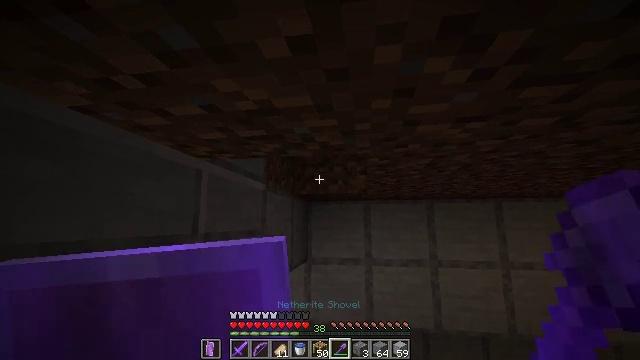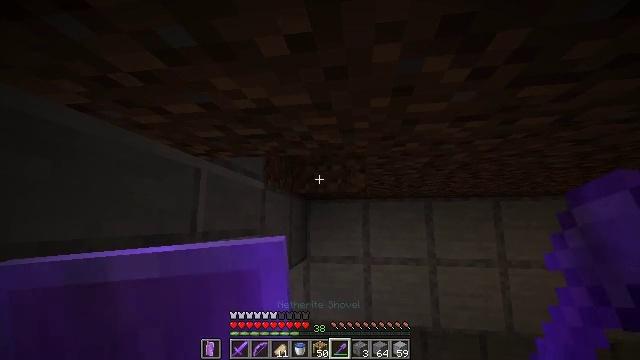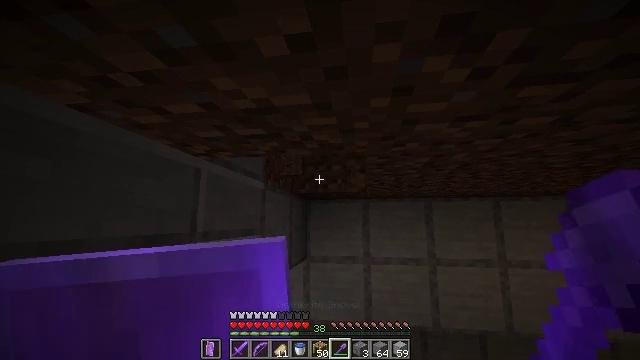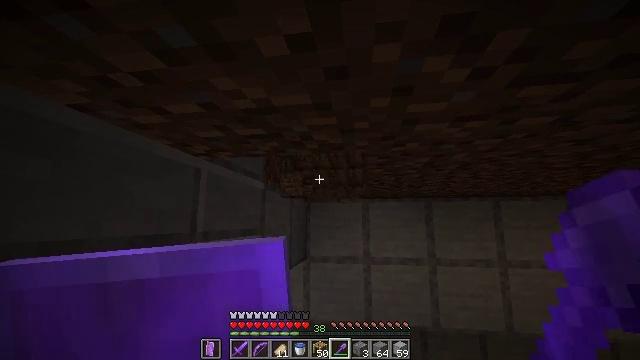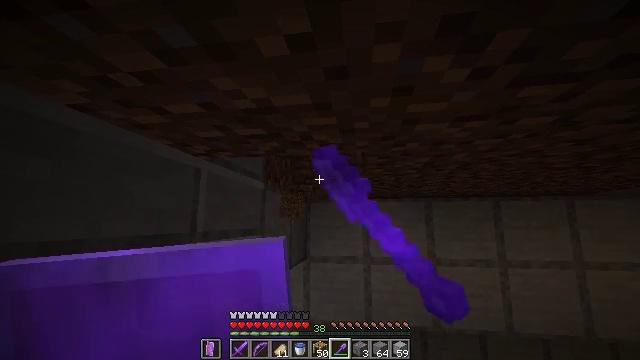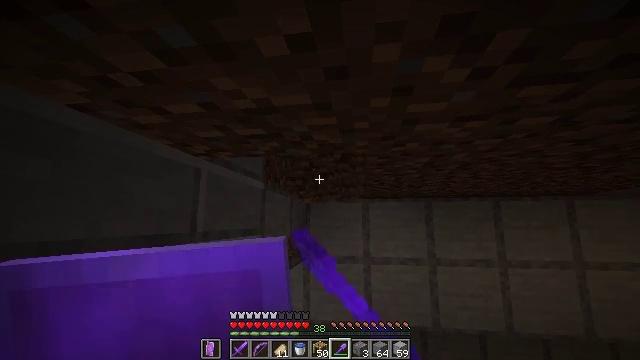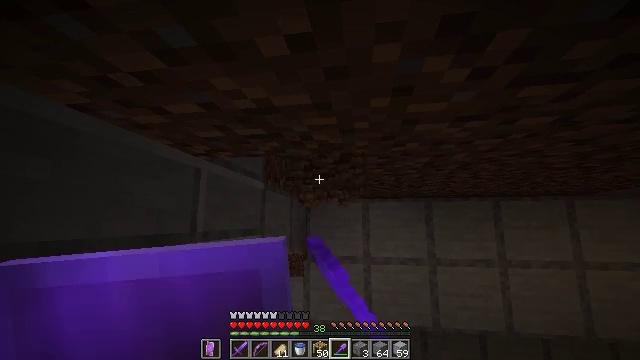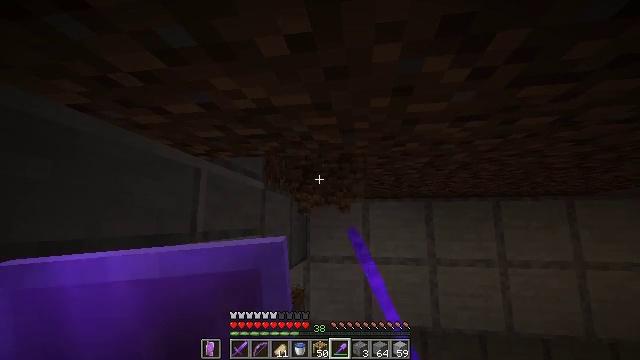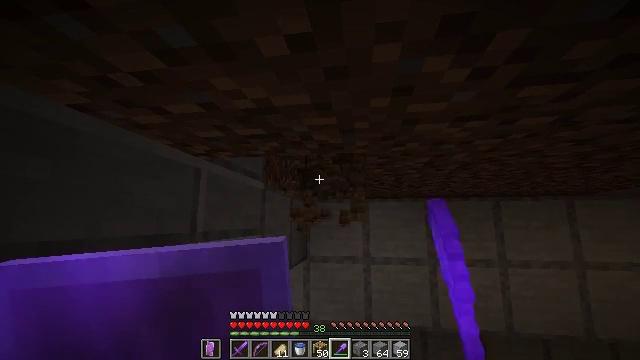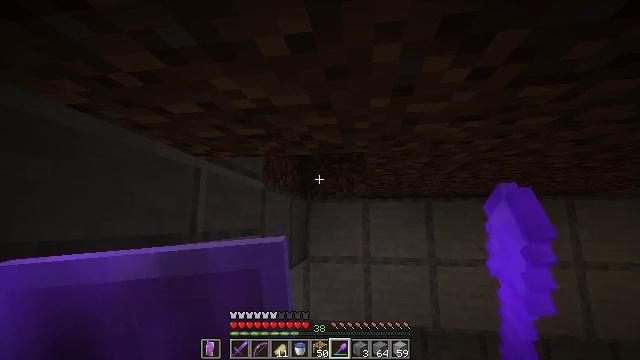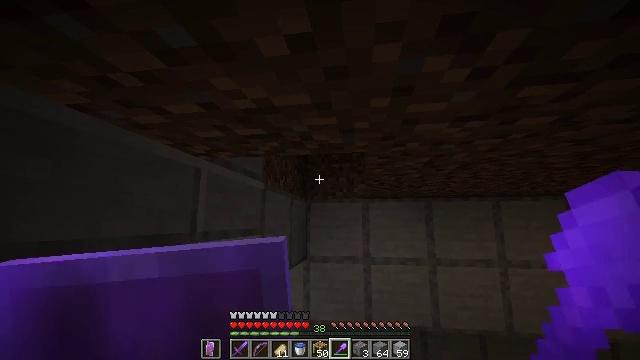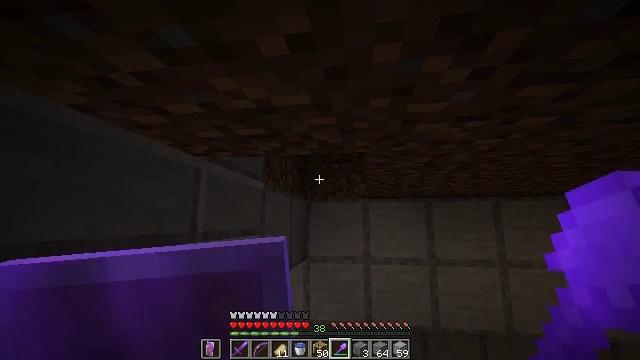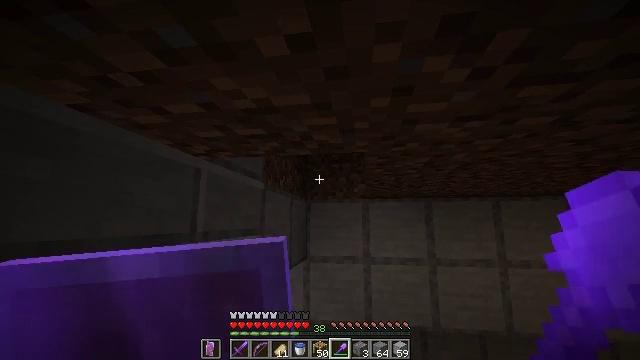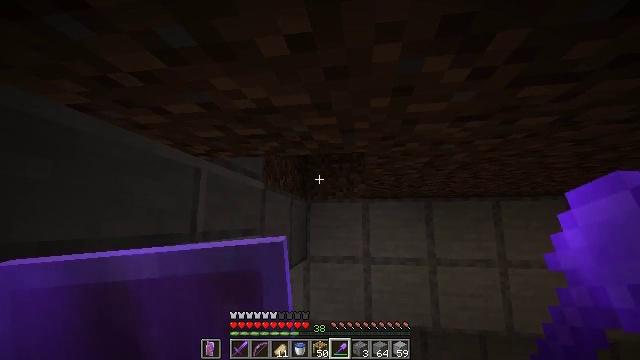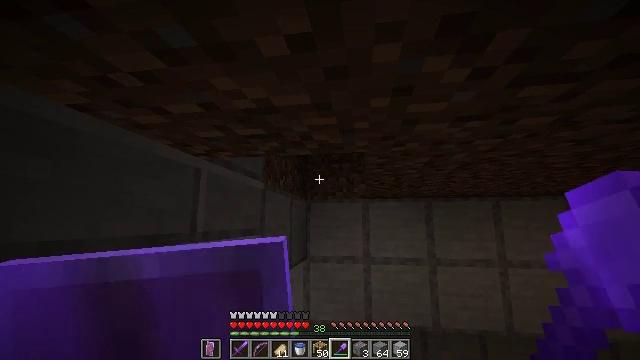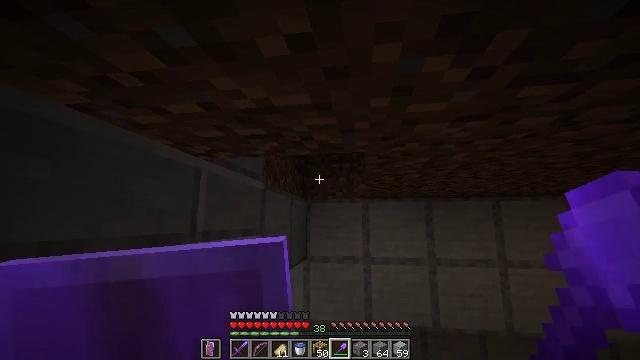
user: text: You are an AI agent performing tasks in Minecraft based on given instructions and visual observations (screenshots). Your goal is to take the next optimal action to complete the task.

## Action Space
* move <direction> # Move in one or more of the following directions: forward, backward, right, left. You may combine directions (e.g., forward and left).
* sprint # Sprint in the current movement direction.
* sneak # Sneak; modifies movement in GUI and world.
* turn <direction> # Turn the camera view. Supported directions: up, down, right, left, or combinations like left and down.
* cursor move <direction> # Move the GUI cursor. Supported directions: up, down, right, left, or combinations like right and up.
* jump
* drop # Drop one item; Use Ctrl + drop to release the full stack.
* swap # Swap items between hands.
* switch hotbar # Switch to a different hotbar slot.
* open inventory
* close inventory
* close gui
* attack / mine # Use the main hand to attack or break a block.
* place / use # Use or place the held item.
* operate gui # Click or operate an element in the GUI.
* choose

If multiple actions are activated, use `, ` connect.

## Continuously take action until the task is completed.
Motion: motion action
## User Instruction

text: Gather dirt.
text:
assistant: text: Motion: no_op
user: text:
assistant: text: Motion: no_op
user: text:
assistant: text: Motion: attack / mine
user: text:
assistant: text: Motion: attack / mine
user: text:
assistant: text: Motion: attack / mine
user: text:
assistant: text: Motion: no_op
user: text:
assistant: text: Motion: no_op
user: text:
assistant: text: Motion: no_op
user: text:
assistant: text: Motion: no_op
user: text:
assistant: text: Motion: no_op
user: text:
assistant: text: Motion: no_op
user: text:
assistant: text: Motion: no_op
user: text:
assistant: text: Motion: no_op
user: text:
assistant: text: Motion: no_op
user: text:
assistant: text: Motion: no_op
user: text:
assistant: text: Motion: no_op
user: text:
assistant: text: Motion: no_op
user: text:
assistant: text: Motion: no_op
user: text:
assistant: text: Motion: no_op
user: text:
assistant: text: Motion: no_op
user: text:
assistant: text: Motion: turn left
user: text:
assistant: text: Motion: turn left and up
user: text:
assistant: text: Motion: turn left
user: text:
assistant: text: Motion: no_op
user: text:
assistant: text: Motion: no_op
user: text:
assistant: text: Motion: turn left and up
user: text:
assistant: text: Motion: turn left and up
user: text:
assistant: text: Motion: no_op
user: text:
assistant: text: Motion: no_op
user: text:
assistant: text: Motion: no_op